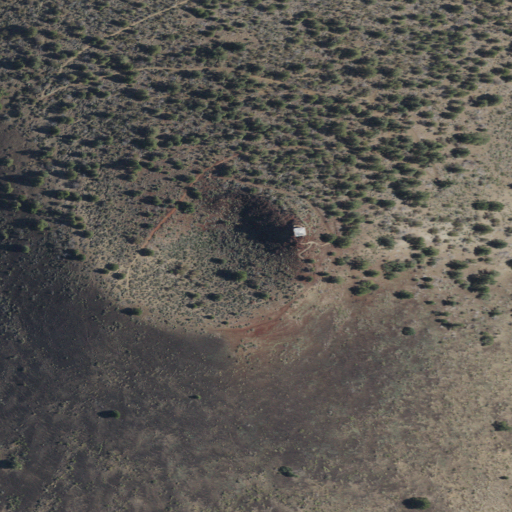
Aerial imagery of mountain in California named Schonchin Butte containing grassland, barren land, shrub, evergreen forest, and open development